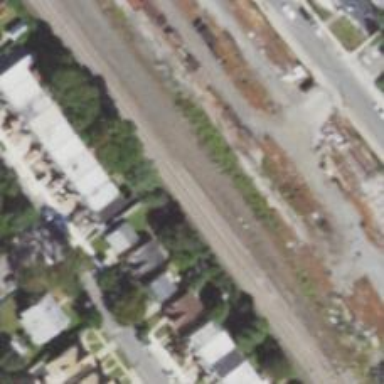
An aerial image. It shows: Electrified railway with rail tracks.